Question: Need to get data based on the results returned by array formula

Now I need to get:
- -
To get the first - highest of Column(D), I have the following Array formula which works fine.
=MAX(IF((C10:C30)=1,D10:D30))
Now based on this, how do I get the highest of Col-G and H?
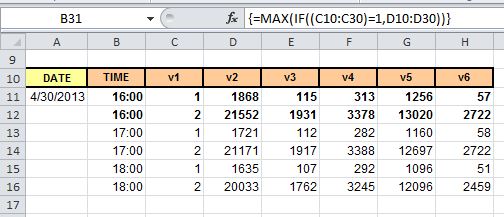
Answer: You can use 'INDEX/MATCH' to do that, e.g. for column G value try this "array formula"
'=INDEX(G10:G30,MATCH(1,(D10:D30=MAX(IF(C10:C30=1,D10:D30)))*(C10:C30=1),0))'
confirmed with ++
replace 'G10:G30' with 'H10:H30' to gt the column H value
of course if you already have your formula in B31 you can use that result in my suggested formula to simplify, i.e.
'=INDEX(G10:G30,MATCH(1,(D10:D30=B31)*(C10:C30=1),0))'